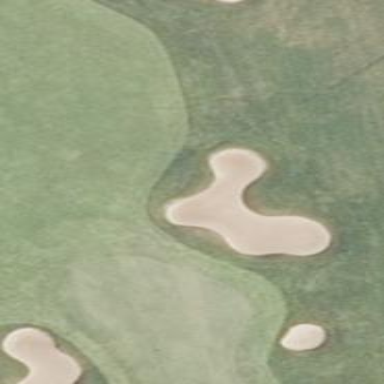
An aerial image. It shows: Bunker on golf course.